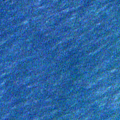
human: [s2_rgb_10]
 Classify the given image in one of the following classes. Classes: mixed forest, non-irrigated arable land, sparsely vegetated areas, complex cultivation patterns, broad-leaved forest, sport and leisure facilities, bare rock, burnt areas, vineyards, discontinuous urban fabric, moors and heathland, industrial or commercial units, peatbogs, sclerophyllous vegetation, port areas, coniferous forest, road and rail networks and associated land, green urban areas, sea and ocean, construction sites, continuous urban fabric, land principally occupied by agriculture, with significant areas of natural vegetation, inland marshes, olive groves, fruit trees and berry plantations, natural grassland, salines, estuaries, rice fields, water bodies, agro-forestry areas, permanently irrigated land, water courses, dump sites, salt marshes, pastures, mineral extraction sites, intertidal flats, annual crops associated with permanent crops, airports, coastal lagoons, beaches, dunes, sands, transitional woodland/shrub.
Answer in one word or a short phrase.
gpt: sea and ocean